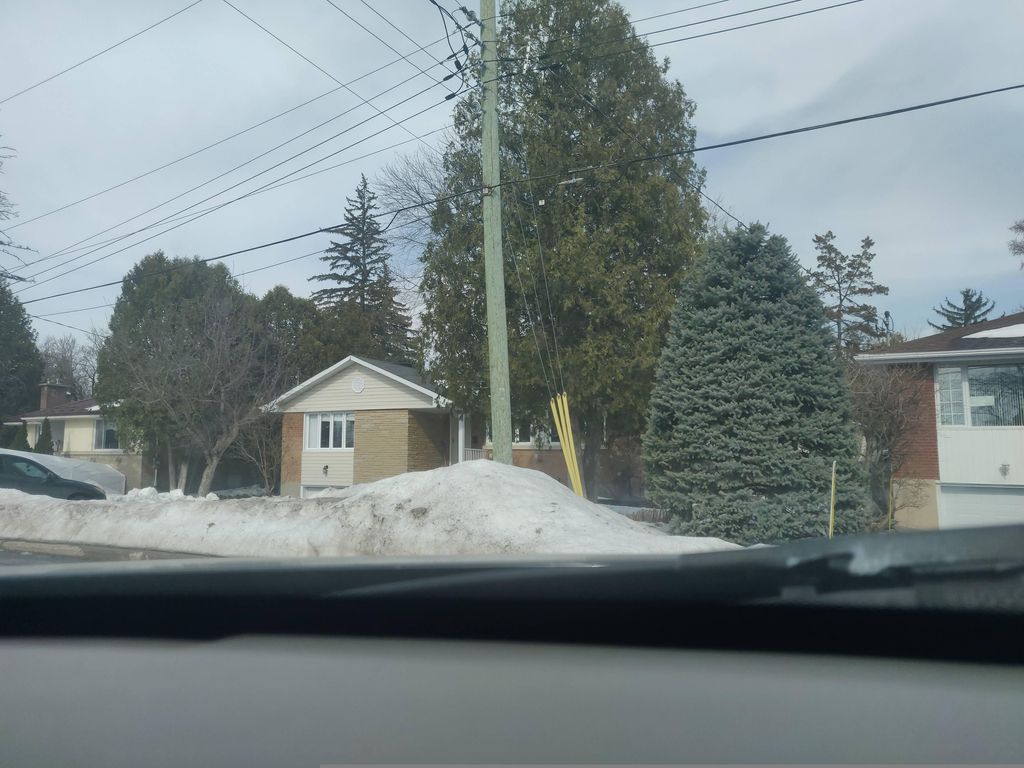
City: montreal